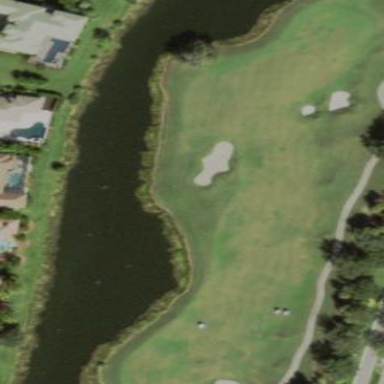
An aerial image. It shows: Picturesque scene of golf course with lateral water hazard.